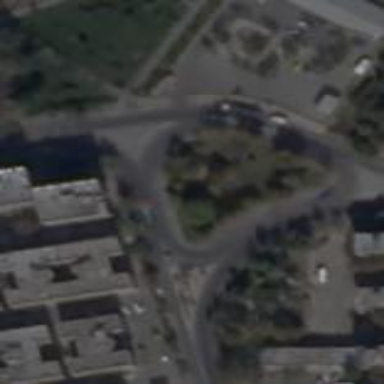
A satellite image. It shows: Tertiary road leading to roundabout.